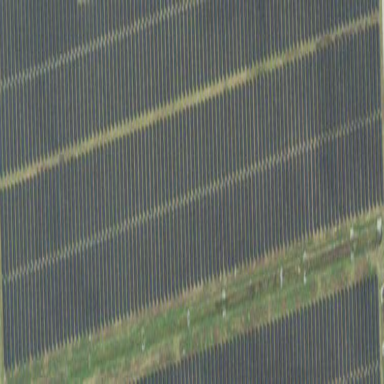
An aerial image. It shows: Solar photovoltaic panel generator.